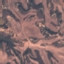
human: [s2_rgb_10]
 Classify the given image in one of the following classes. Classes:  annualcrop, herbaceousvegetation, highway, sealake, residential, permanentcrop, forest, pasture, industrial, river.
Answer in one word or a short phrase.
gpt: HerbaceousVegetation